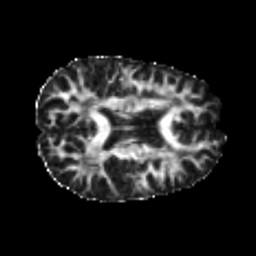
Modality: FA
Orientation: axial
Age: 20
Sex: male
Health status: healthy
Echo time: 0.074 s